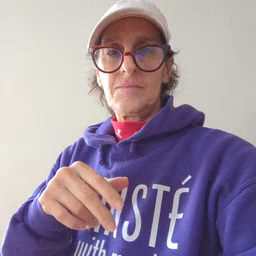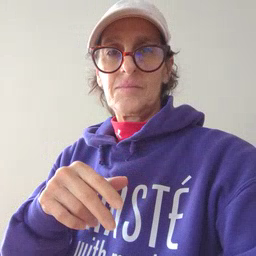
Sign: hen